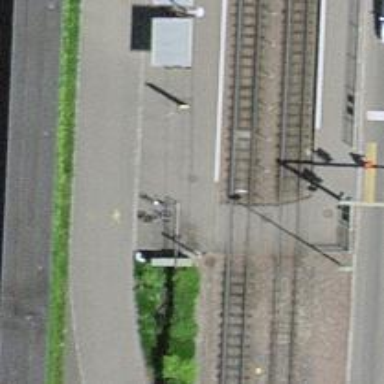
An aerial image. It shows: Crossing for the railway.